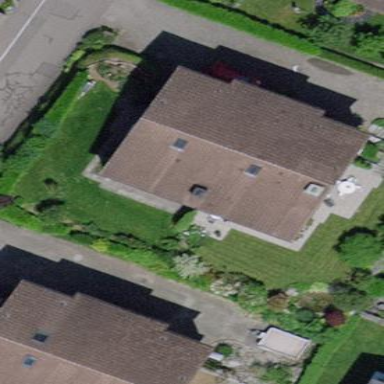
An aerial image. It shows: Semi-detached house.